Acute ischemic stroke brain MRI, CoRegistered space, volume 128x128x25, slice 12 of 25.
ADC (apparent diffusion coefficient): 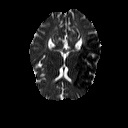
Tmax (time-to-maximum): 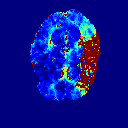
MTT (mean transit time): 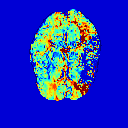
rCBF (relative cerebral blood flow): 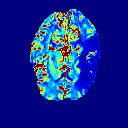
rCBV (relative cerebral blood volume): 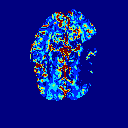
TTP (time-to-peak): 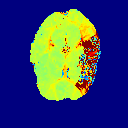
Final infarct lesion volume (90-day follow-up ground truth): 6272 voxels